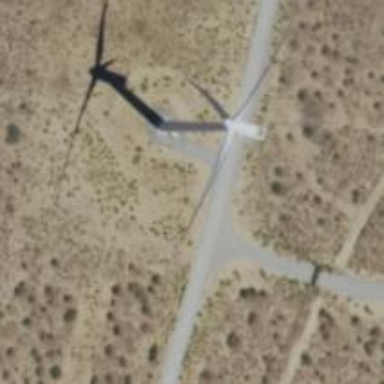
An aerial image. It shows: Wind generator with horizontal axis. The wind turbine is from Vestas.